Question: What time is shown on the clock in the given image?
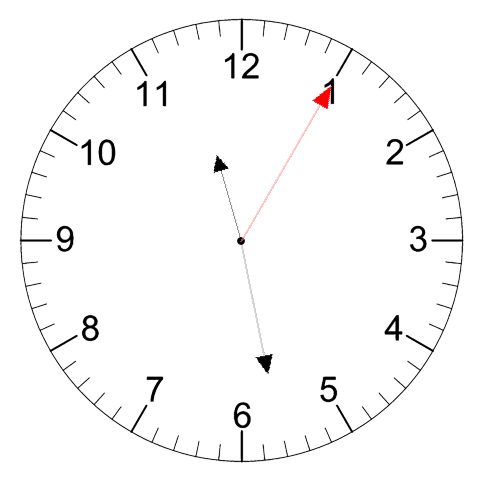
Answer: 11:28:05